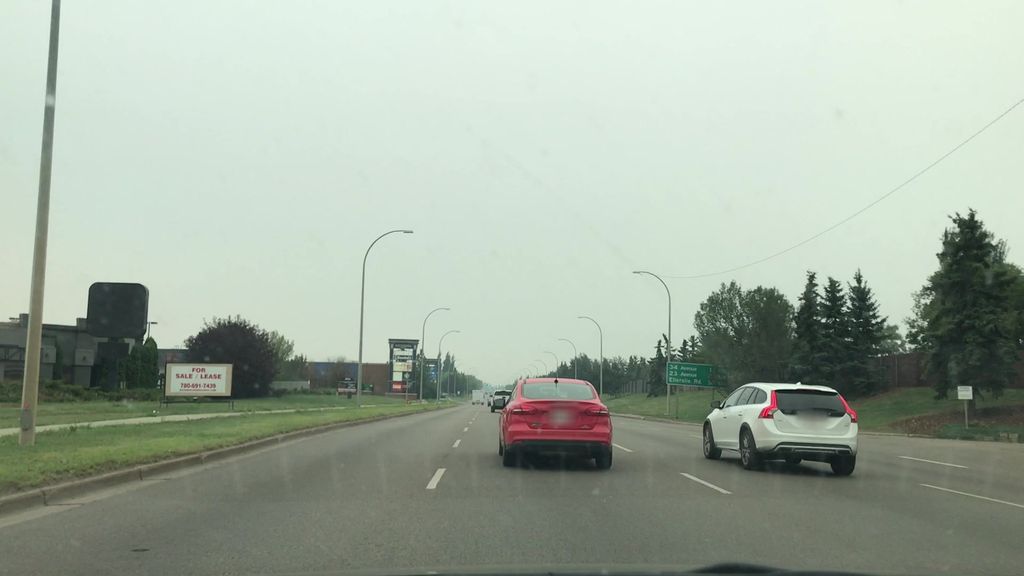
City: edmonton